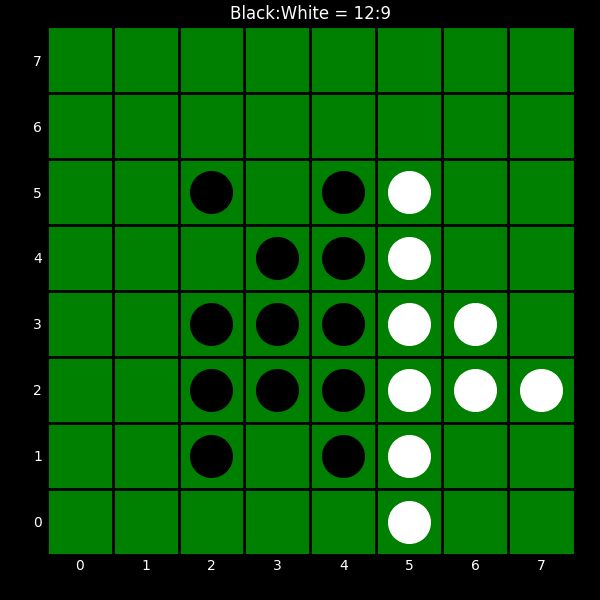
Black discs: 12
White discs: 9